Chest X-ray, AP view. Patient: 52 years old, sex F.
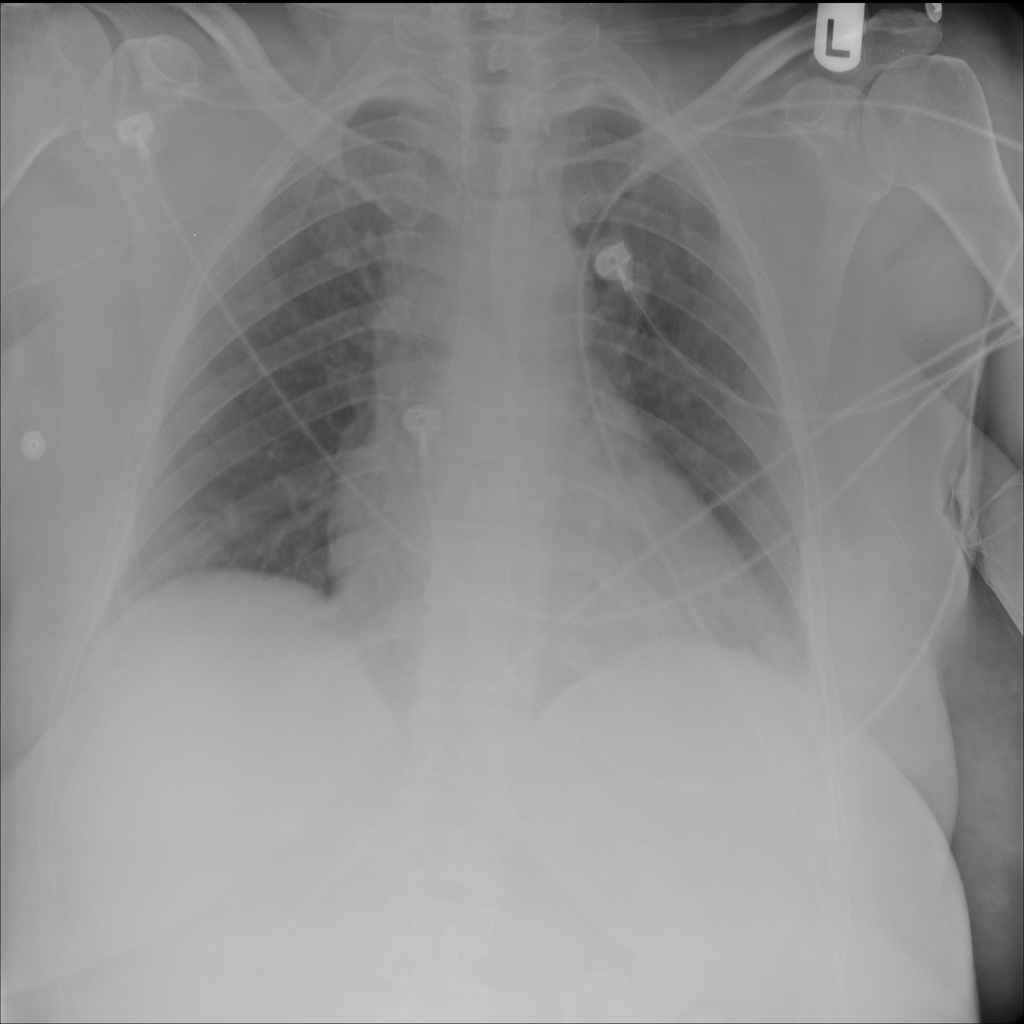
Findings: No Finding